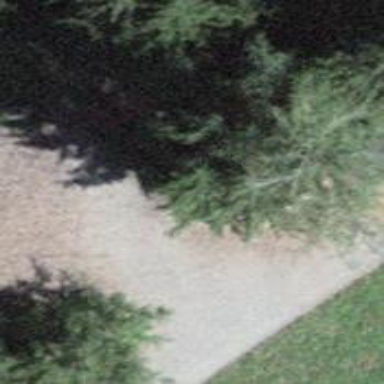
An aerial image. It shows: Picnic shelter amenity.